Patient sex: M
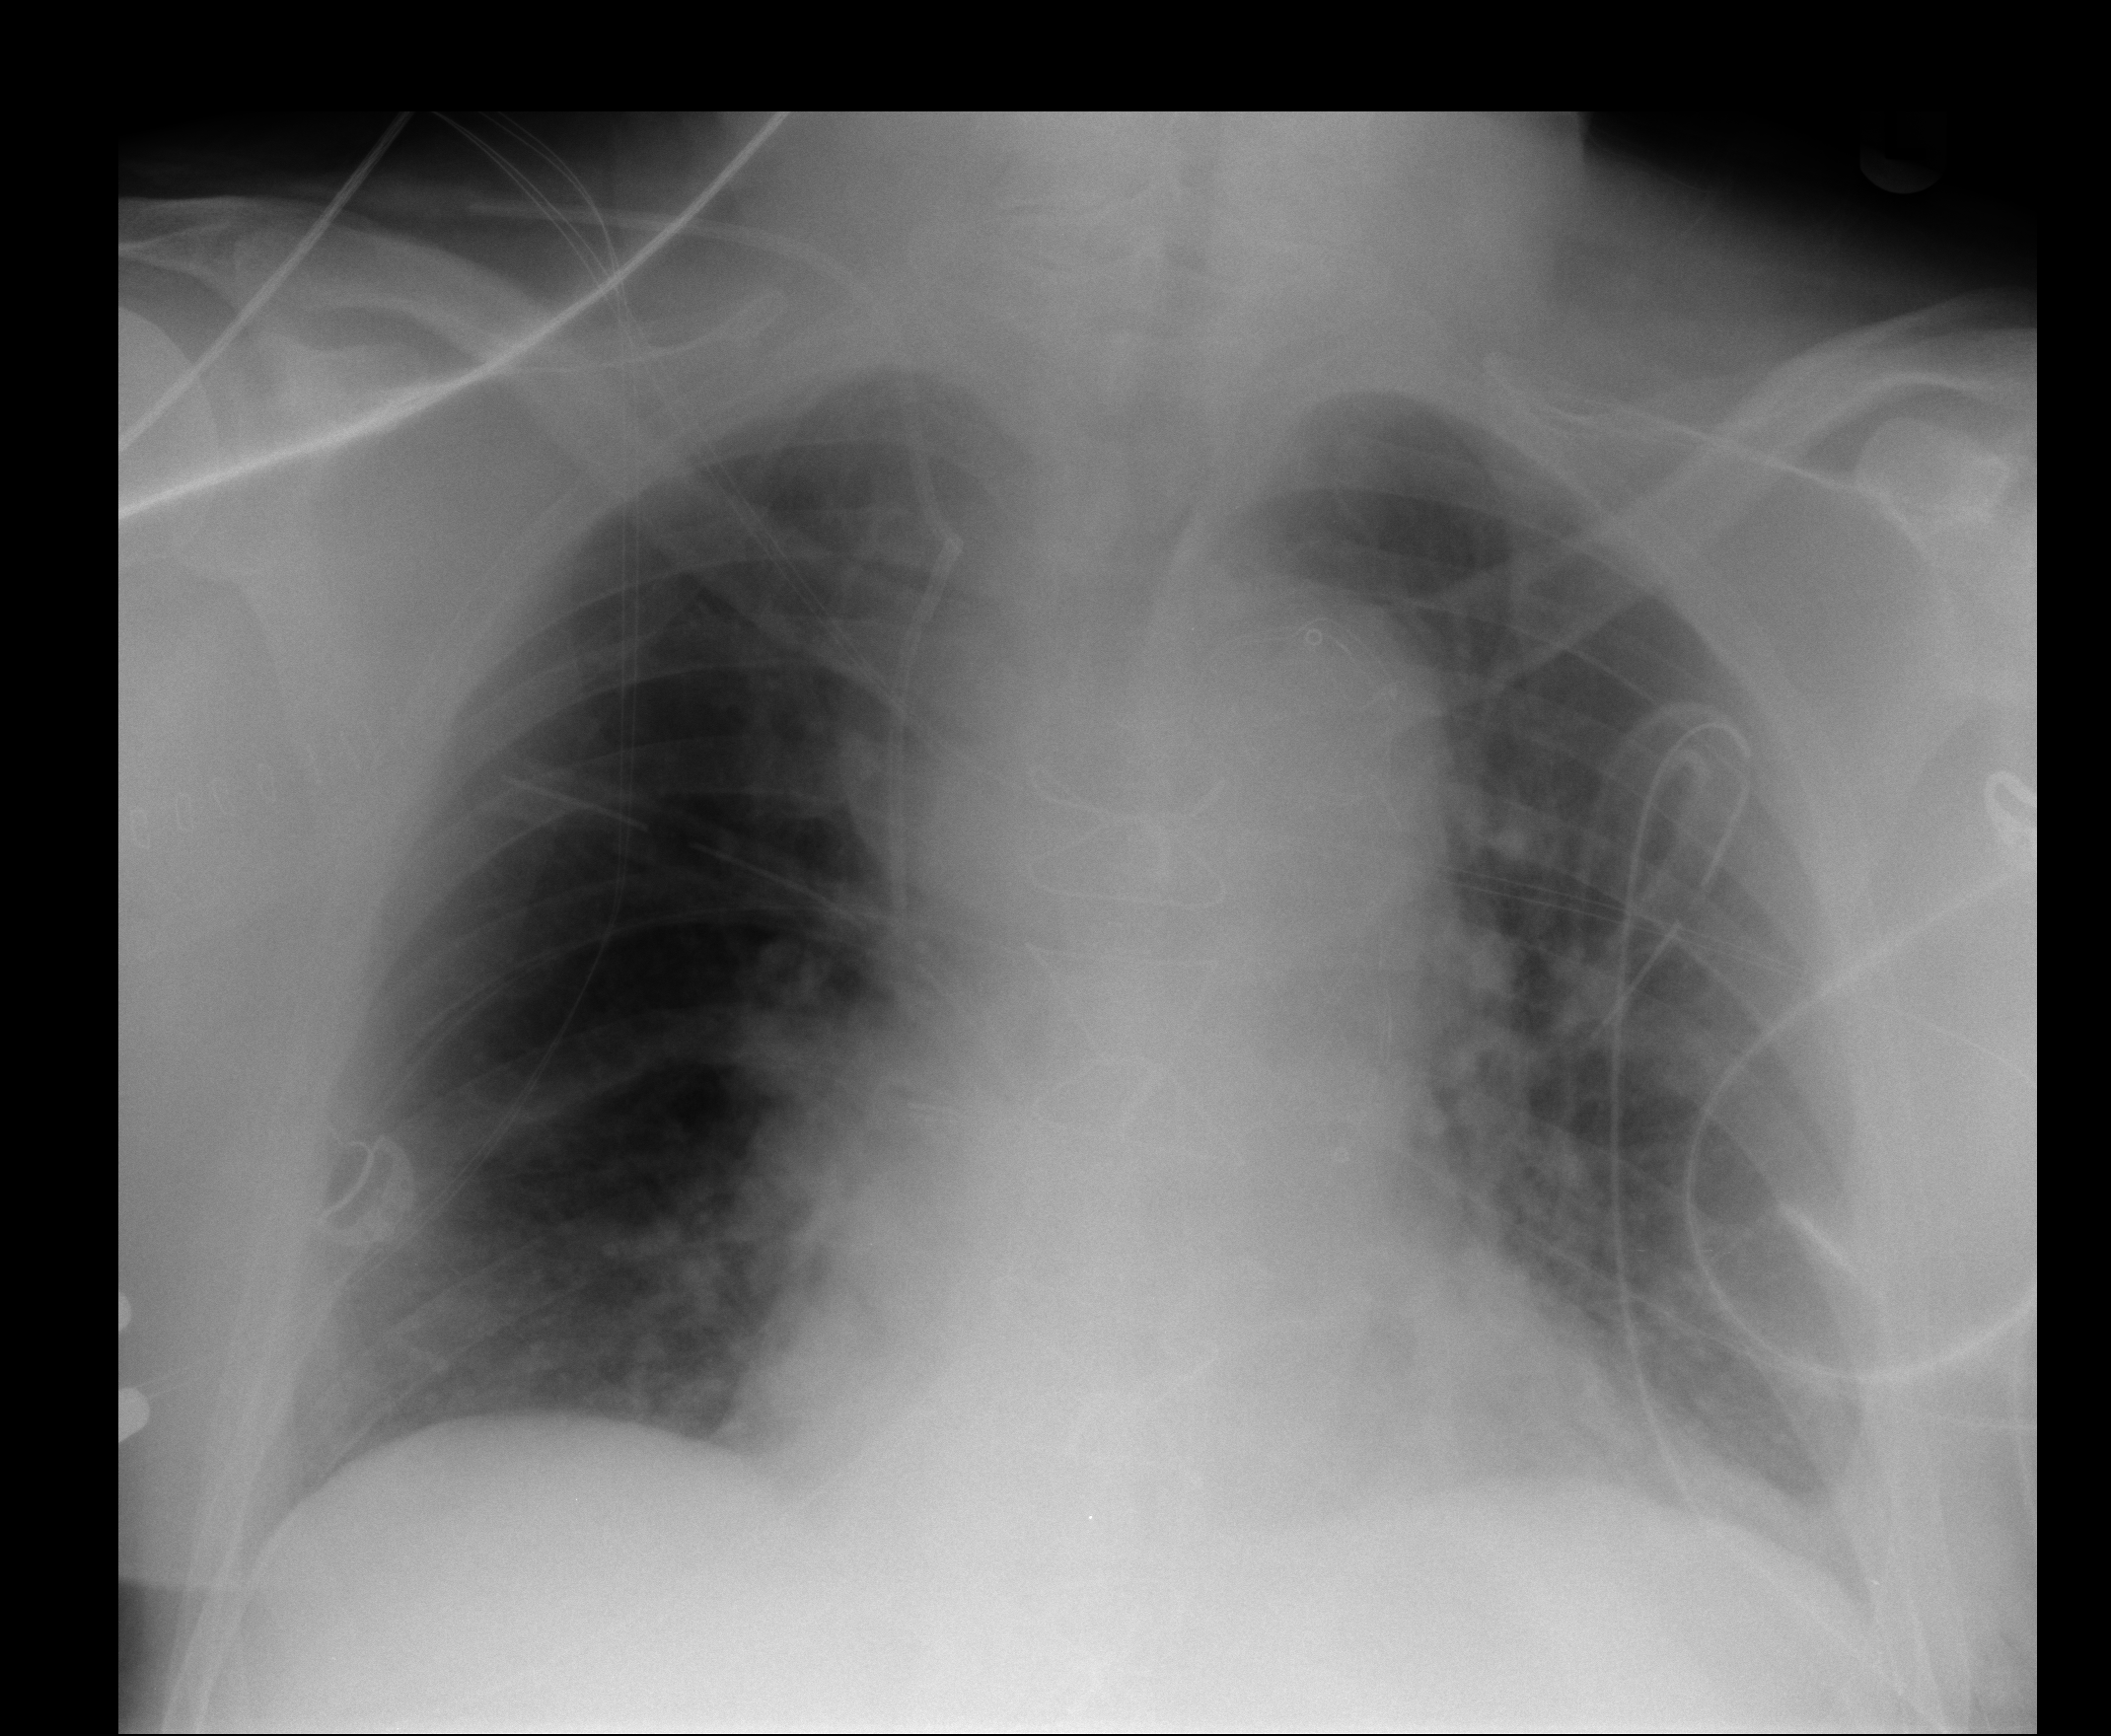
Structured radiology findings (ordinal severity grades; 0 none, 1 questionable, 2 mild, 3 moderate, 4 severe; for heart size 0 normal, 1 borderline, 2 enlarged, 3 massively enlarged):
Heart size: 0
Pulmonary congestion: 2
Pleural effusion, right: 0
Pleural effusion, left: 0
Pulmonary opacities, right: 0
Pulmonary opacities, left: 0
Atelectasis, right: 0
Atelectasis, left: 1